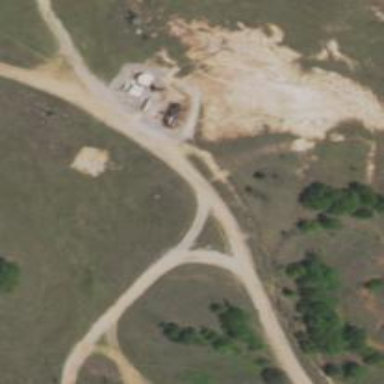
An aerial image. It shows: Storage tank with man-made structure.